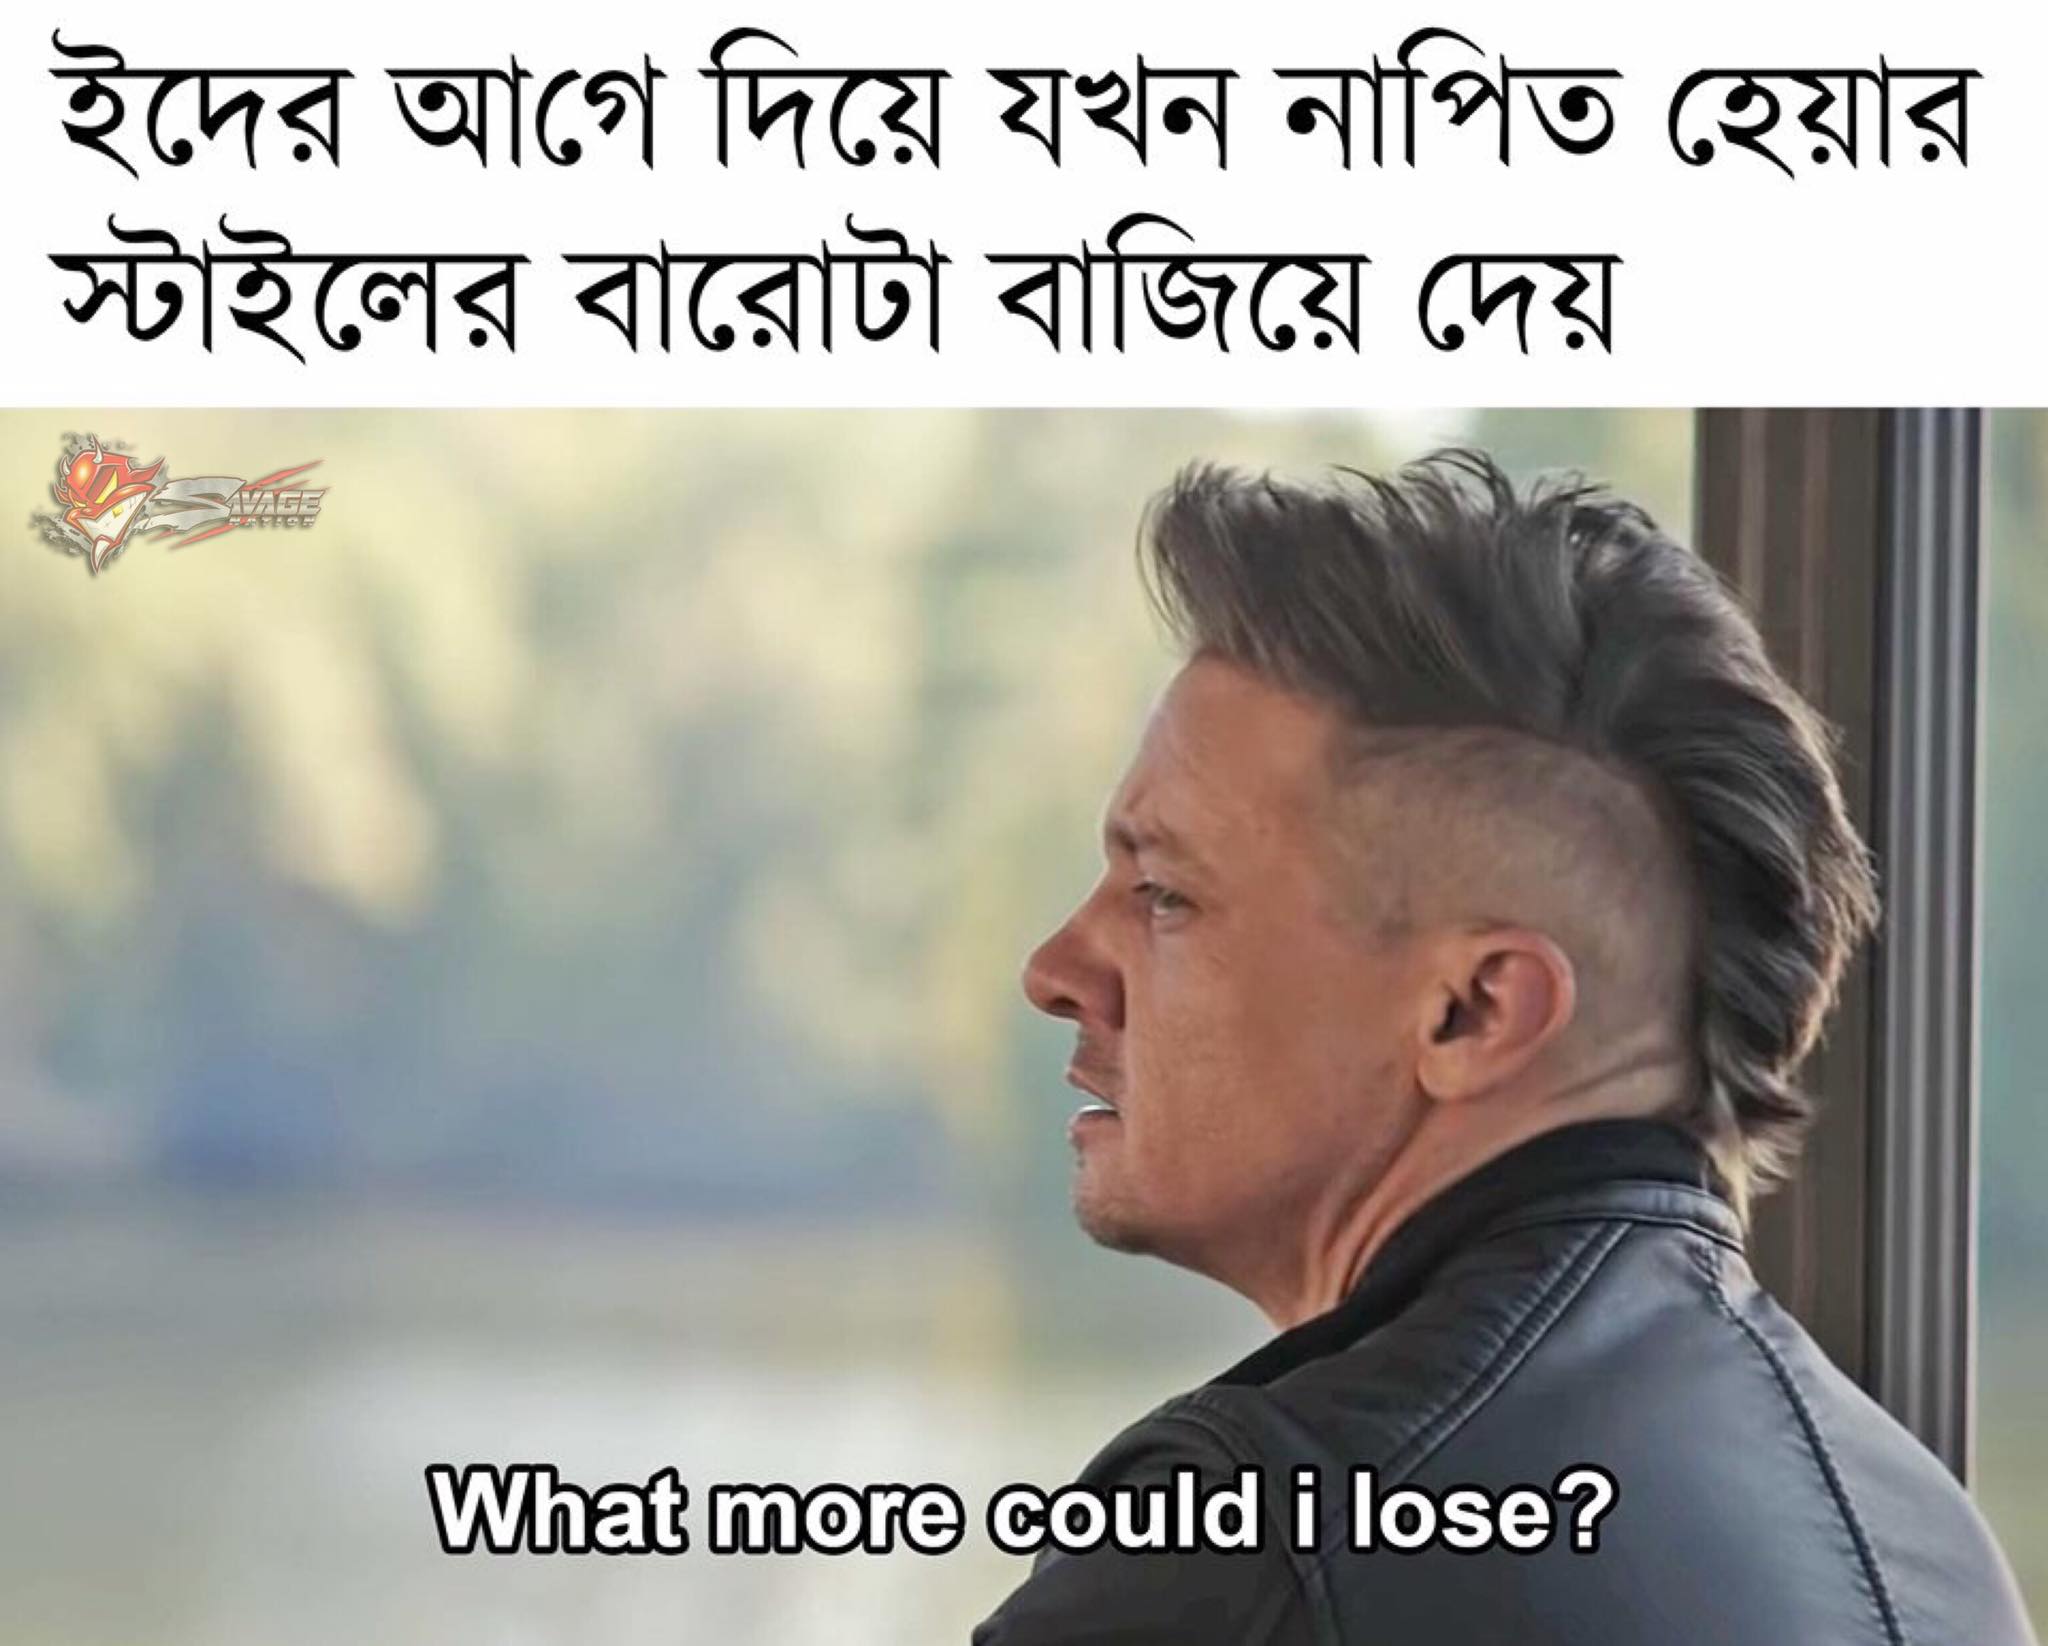
Caption: ইদের আগে দিয়ে যখন নাপিত হেয়ার স্টাইলের বারোটা বাজিয়ে দেয়    What more could i lose ?
Label: non-hate